Question: while running the emulator in log it is showing the Exchange service has leaked Serviceconnection
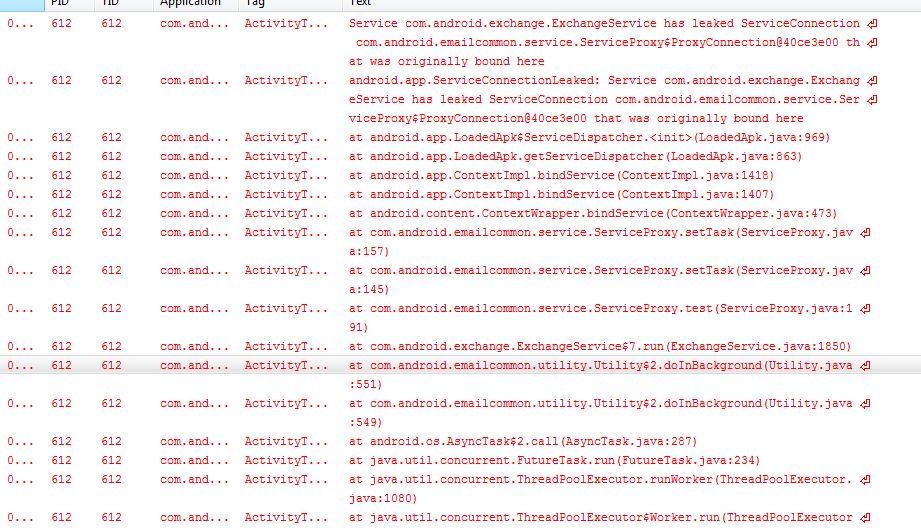
Answer: A simpler fix is to disable "Exchange Services" in the emulated device under Settings : Apps : All.
'Reference' - <URL>